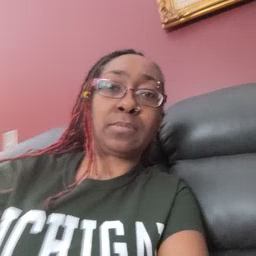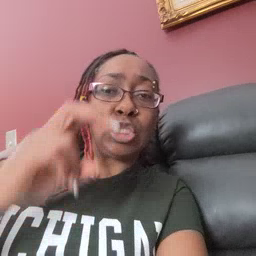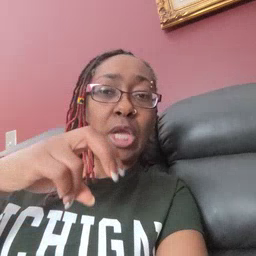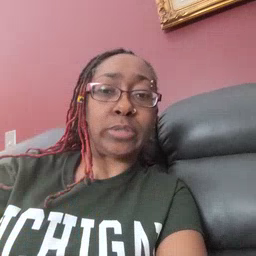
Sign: chair